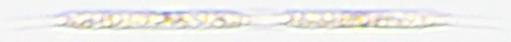
Label: Rhizosolenia